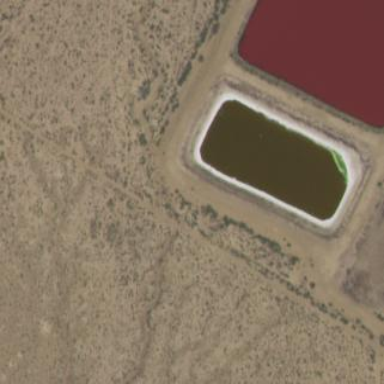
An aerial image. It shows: Image of wastewater.